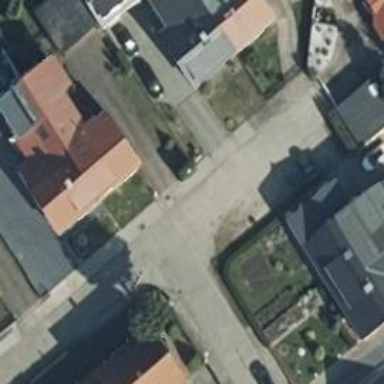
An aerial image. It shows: Residential road surfaced with concrete plates.